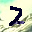
Label: 2